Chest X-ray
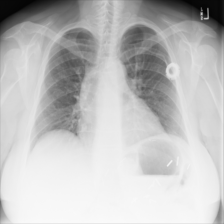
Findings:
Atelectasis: negative
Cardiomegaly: negative
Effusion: negative
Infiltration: negative
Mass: negative
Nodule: negative
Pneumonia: negative
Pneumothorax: negative
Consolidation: negative
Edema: negative
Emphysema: negative
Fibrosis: negative
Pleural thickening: negative
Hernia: negative